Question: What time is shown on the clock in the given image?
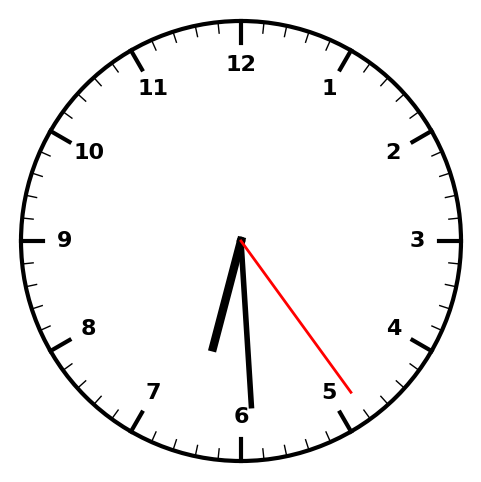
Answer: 06:29:24